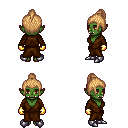
a pixel art fantasy rpg character, female body template, orc, green skin, brown robe, white pants, light blonde short topknot hairstyle, gold gloves, metal boots, four views (front, back, left, right), 2x2 character sprite sheet, small pixel art, hard edges, no anti-aliasing